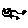
Label: cat